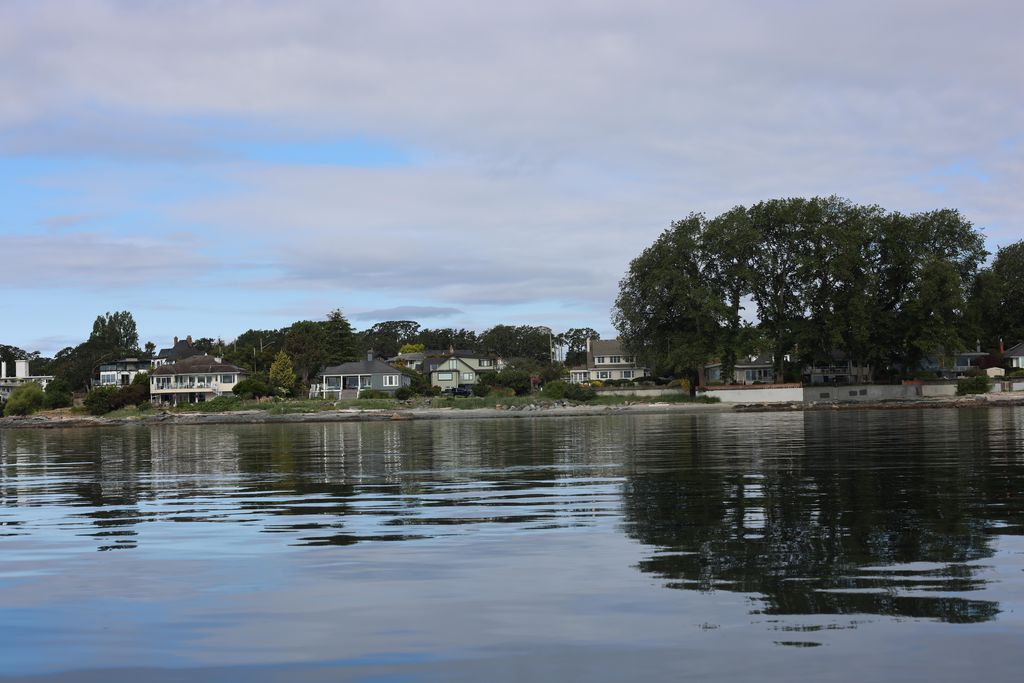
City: victoria